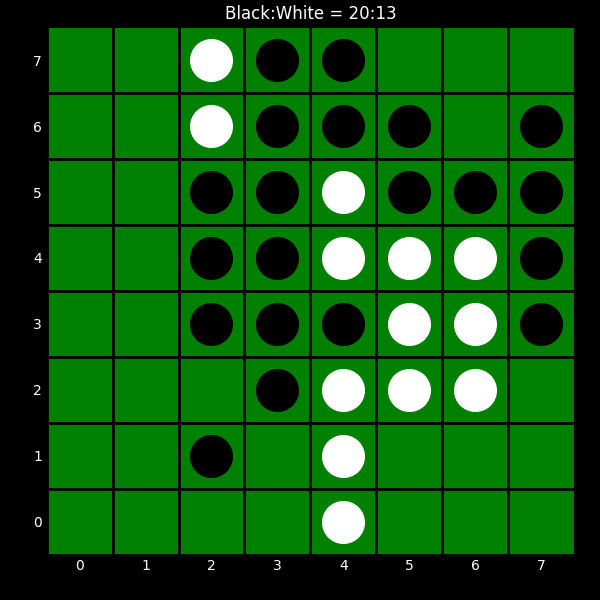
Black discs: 20
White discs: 13